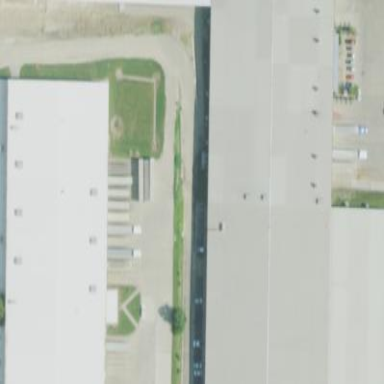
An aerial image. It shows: Industrial building.